Question: I am trying to fire a event when a user click the delete icon in the list , But I could not able to do it.I am using a simple cursor adapter with setviewbinder to display items in the list.In the setviewBinder method I set the textview layout clicklistener to be null that's why, view is not clicked when a user click in the textview.When a user is swipe in the list immediately delete icon is appeared.I need to fire a click event in the deleteIcon.Currently, when a user is clicked the delete icon, the whole view is clickable.I need to achieve when a user is clicked the delete icon, need to fired the event, only in the delete icon.
'''
public boolean setViewValue(final View view, final Cursor data, int columnIndex) {
LinearLayout layoutTaskView=(LinearLayout)view.findViewById(R.id.layoutTaskView),
layoutTaskDelete = (LinearLayout) view.findViewById(R.id.LayoutDeleteTask);
boolean crossed = Boolean.valueOf(data.getString(columnIndex));
if(crossed){
icon.setImageState(new int[] { android.R.attr.state_checked }, true);
text1.setPaintFlags(text1.getPaintFlags() | Paint.STRIKE_THRU_TEXT_FLAG);
text2.setPaintFlags(text2.getPaintFlags() | Paint.STRIKE_THRU_TEXT_FLAG);
layoutTaskView.setOnClickListener(null);
}
}
'''
Layout Xml File
'''
<?xml version="1.0" encoding="utf-8"?>
<LinearLayout xmlns:android="http://schemas.android.com/apk/res/android"
android:id="@android:id/content"
android:layout_width="match_parent"
android:layout_height="match_parent"
android:orientation="horizontal" >
<LinearLayout
android:id="@+id/layoutTaskView"
android:layout_width="0dp"
android:layout_height="fill_parent"
android:layout_gravity="center"
android:layout_weight="1"
android:padding="15dp" >
<TextView
android:id="@+id/taskTime"
android:layout_width="wrap_content"
android:layout_height="wrap_content"
android:text="TextView" />
<TextView
android:id="@+id/taskName"
android:layout_width="wrap_content"
android:layout_height="wrap_content"
android:layout_marginLeft="2dp"
android:paddingLeft="10dp"
android:text="TextView" />
</LinearLayout>
<LinearLayout
android:layout_width="wrap_content"
android:layout_height="match_parent"
android:orientation="vertical"
android:id="@+id/LayoutDeleteTask"
android:clickable="false">
<ImageView
android:id="@android:id/icon"
android:layout_width="wrap_content"
android:layout_height="wrap_content"
android:layout_marginRight="20dp"
android:padding="15dp"
android:src="@drawable/checkmark" />
</LinearLayout>
</LinearLayout>
'''

## ListView xml
'''
<com.myexample.CrossView
android:id="@+id/crossview"
android:layout_width="match_parent"
android:layout_height="wrap_content">
<ListView
android:id="@android:id/list"
android:layout_width="fill_parent"
android:layout_height="fill_parent"
/>
</com.myexample.CrossView>
'''
## Adapter Code
'''
String[] from = new String []
{
DatabaseHelper.COLUMN_CATEGORY,DatabaseHelper.COLUMN_TASKNAME,
DatabaseHelper.COLUMN_CROSSED};
int[] to = new int[] {R.id.taskTime,R.id.taskName, android.R.id.content};
adapter = new SimpleCursorAdapter(context, R.layout.layout_list_item, data, from, to, 0);
adapter.setViewBinder(new CrossBinder());
lv.setAdapter(adapter);
public void onItemClick(AdapterView<?> parent, View v, final int position, final long id) {
ImageView icon = (ImageView)v.findViewById(android.R.id.icon);
icon.setOnClickListener(new OnClickListener() {
@Override
public void onClick(View v) {
if(v.getId() == android.R.id.icon){
}
}
}
'''
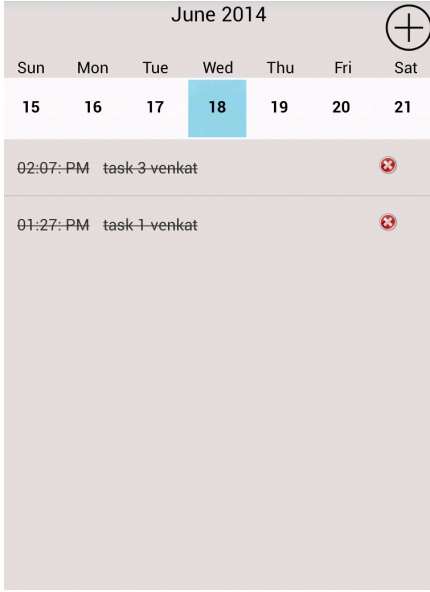
Answer: You need to use 'android:descendantFocusability = "afterDescendants"' parameter to root layout of list item. In your case, the root 'LinearLayout'.
For more information check <URL> link.
remove 'android:clickable="false"' from your 'LinearLayout' containing 'ImageView'. Put 'android:clickable="true"' in 'ImageView'. Moreover, you can use 'ImageButton' instead 'ImageView'.
P.S. I have suggested to use 'android:descendantFocusability' in main parent 'LinearLayout'.